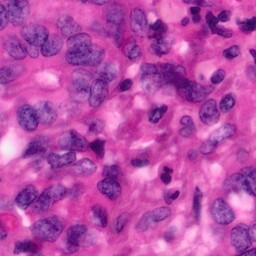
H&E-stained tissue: Pancreatic